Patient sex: M
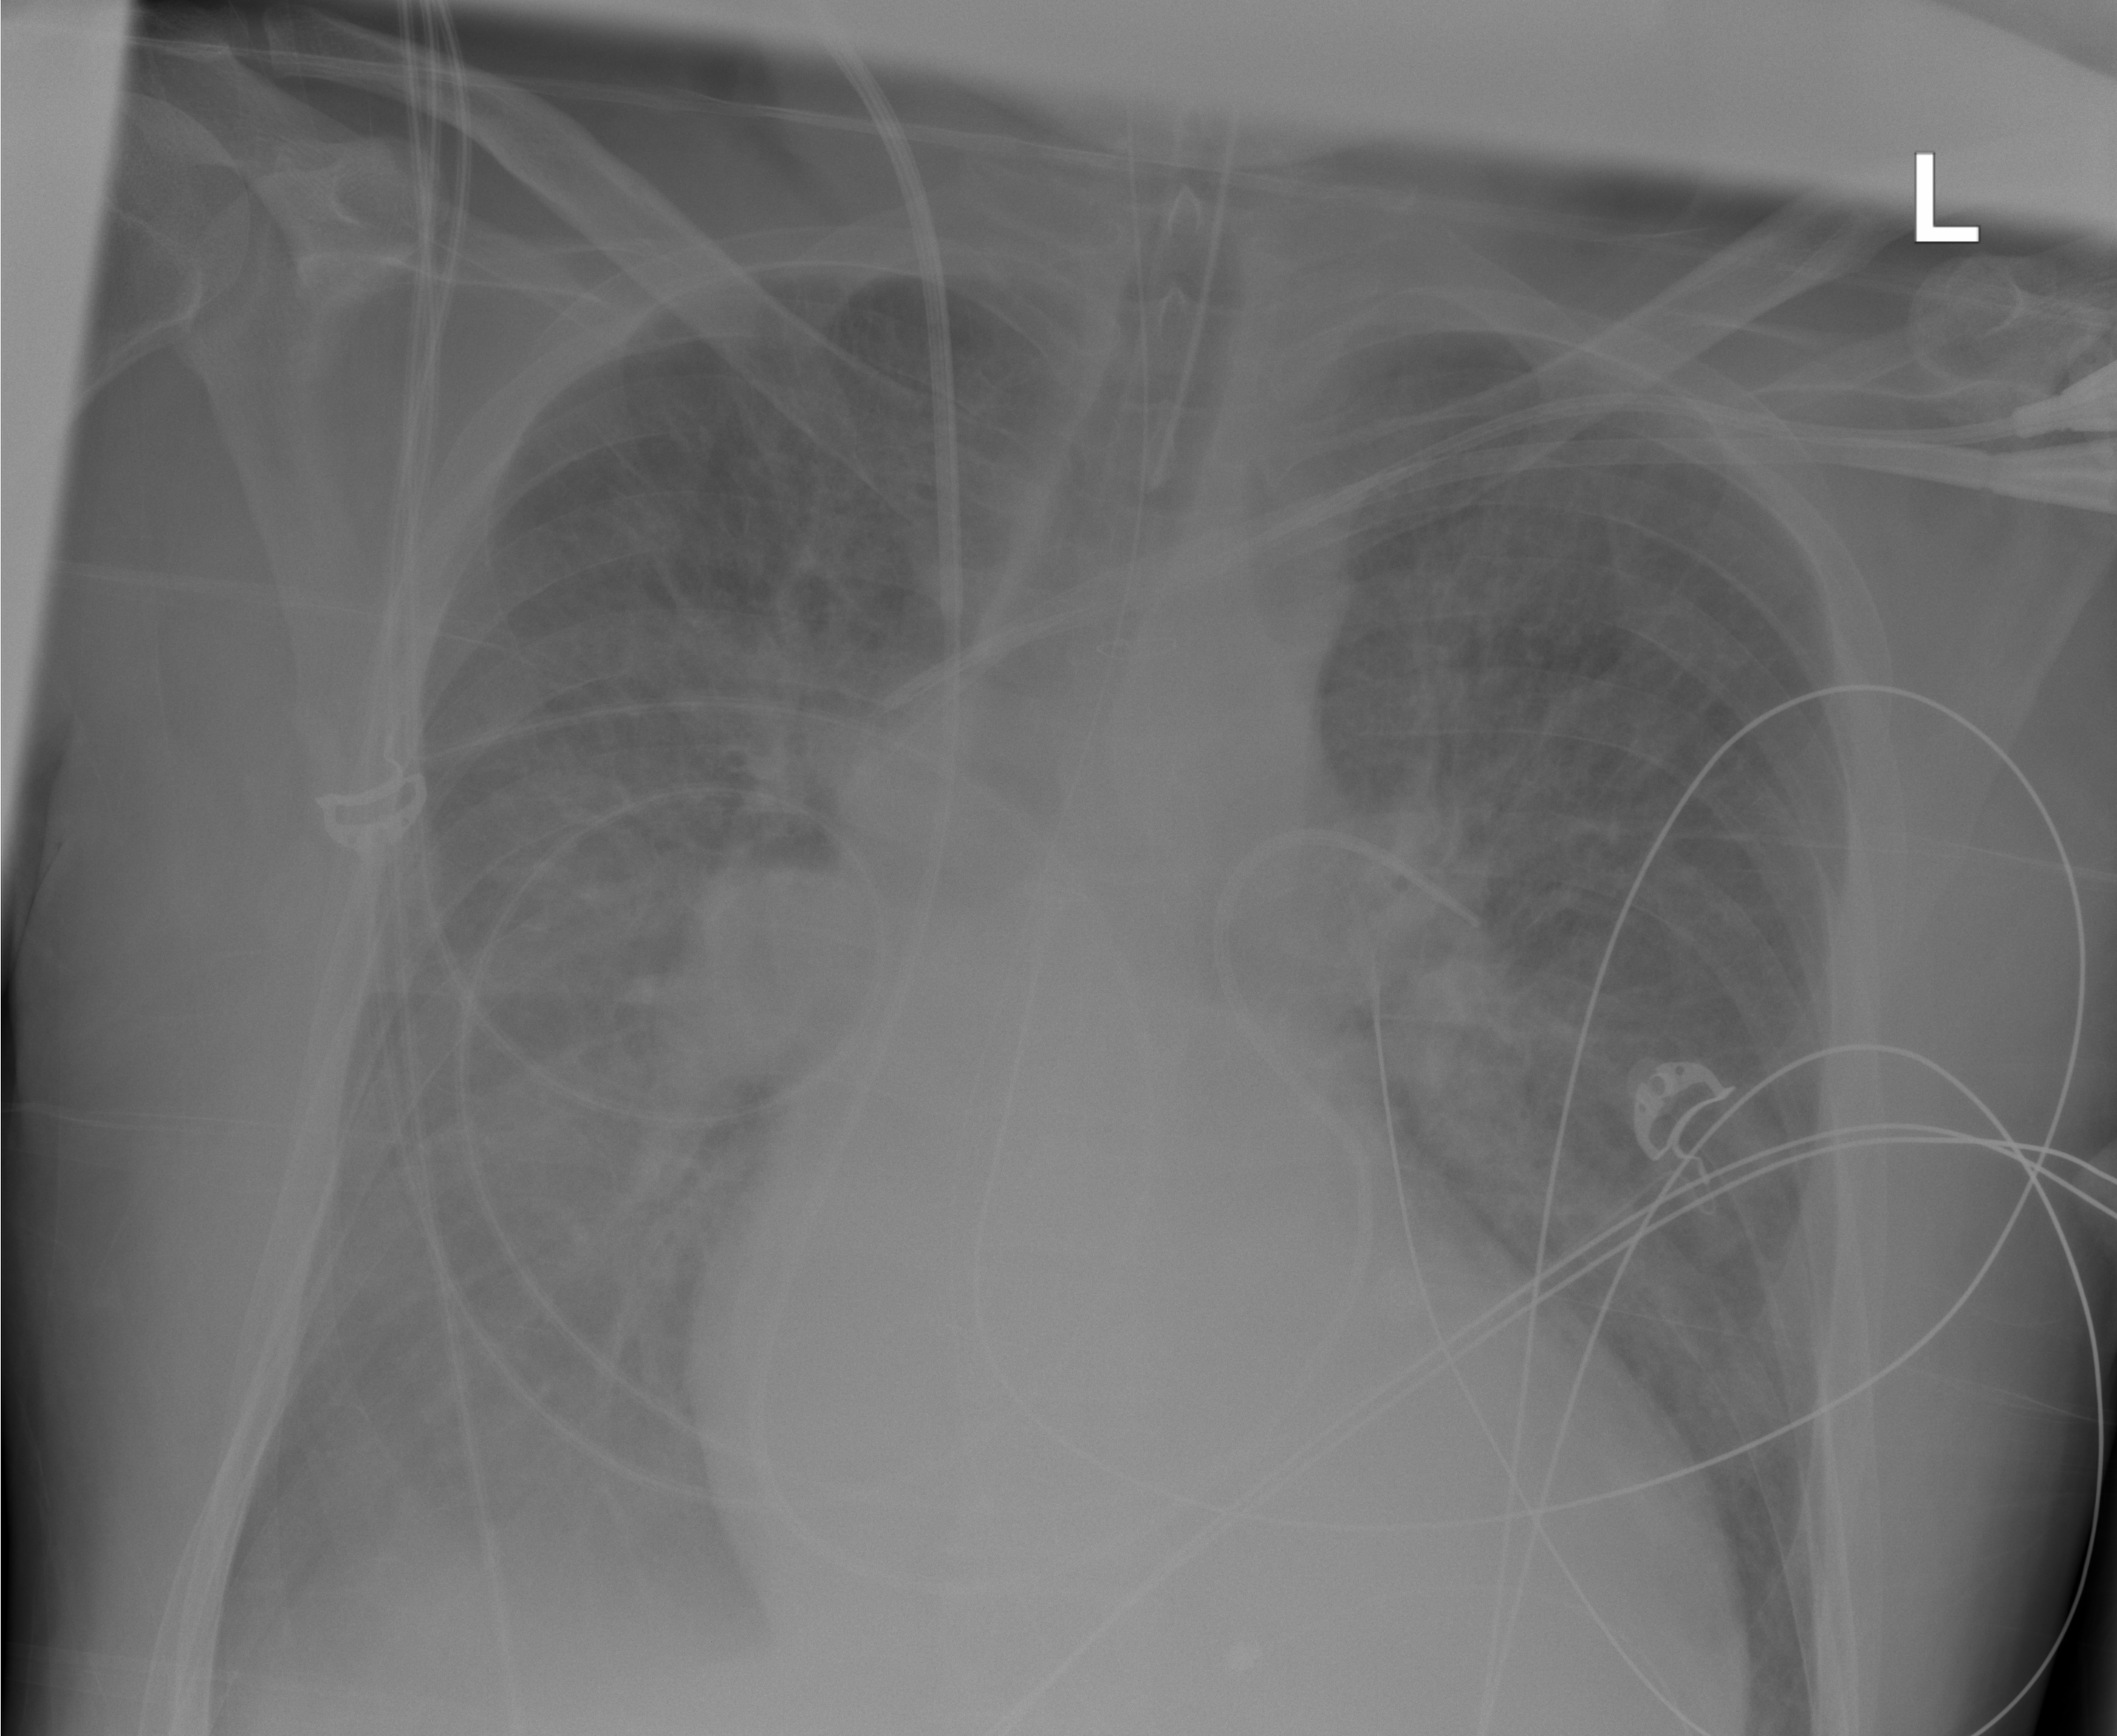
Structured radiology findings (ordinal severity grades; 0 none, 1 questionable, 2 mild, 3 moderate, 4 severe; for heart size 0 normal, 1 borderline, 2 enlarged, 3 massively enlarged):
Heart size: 2
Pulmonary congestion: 3
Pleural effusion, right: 3
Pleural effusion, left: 2
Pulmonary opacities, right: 0
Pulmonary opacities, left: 0
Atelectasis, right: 2
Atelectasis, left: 2